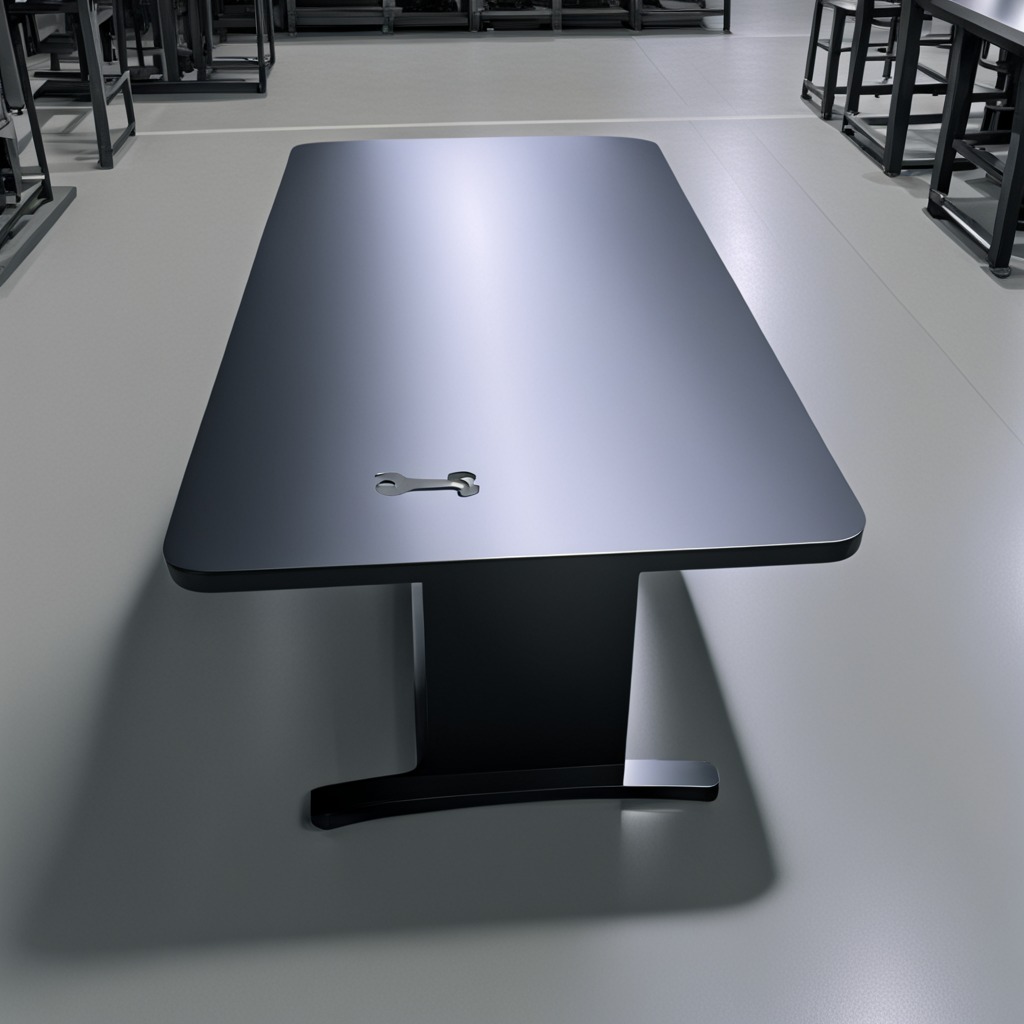
A wrench is lying on the tabletop.